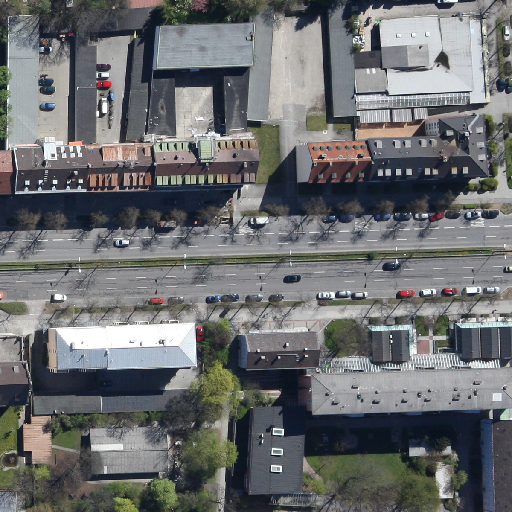
Referring expression: light-duty vehicle